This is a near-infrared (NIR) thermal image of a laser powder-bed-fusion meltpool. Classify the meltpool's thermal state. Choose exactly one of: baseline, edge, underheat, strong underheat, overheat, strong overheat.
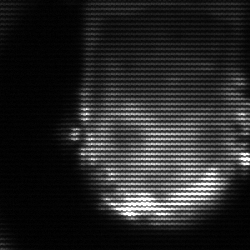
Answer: baseline